Field crop: maize
Growth stage: 2
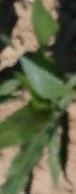
Species: maize